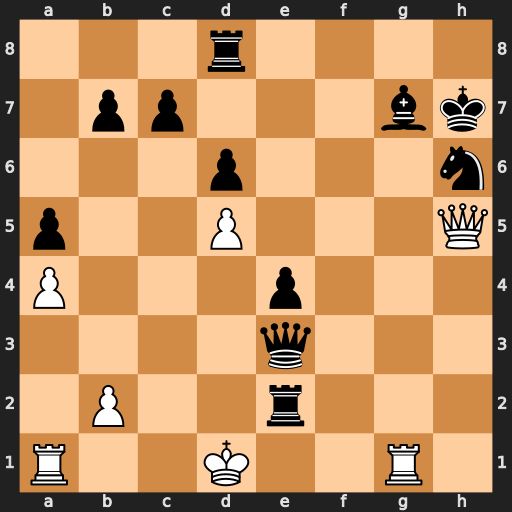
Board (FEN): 3r4/1pp3bk/3p3n/p2P3Q/P3p3/4q3/1P2r3/R2K2R1
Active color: w
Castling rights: -
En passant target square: -
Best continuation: Qg6+ Kh8 Qxg7#